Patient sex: M
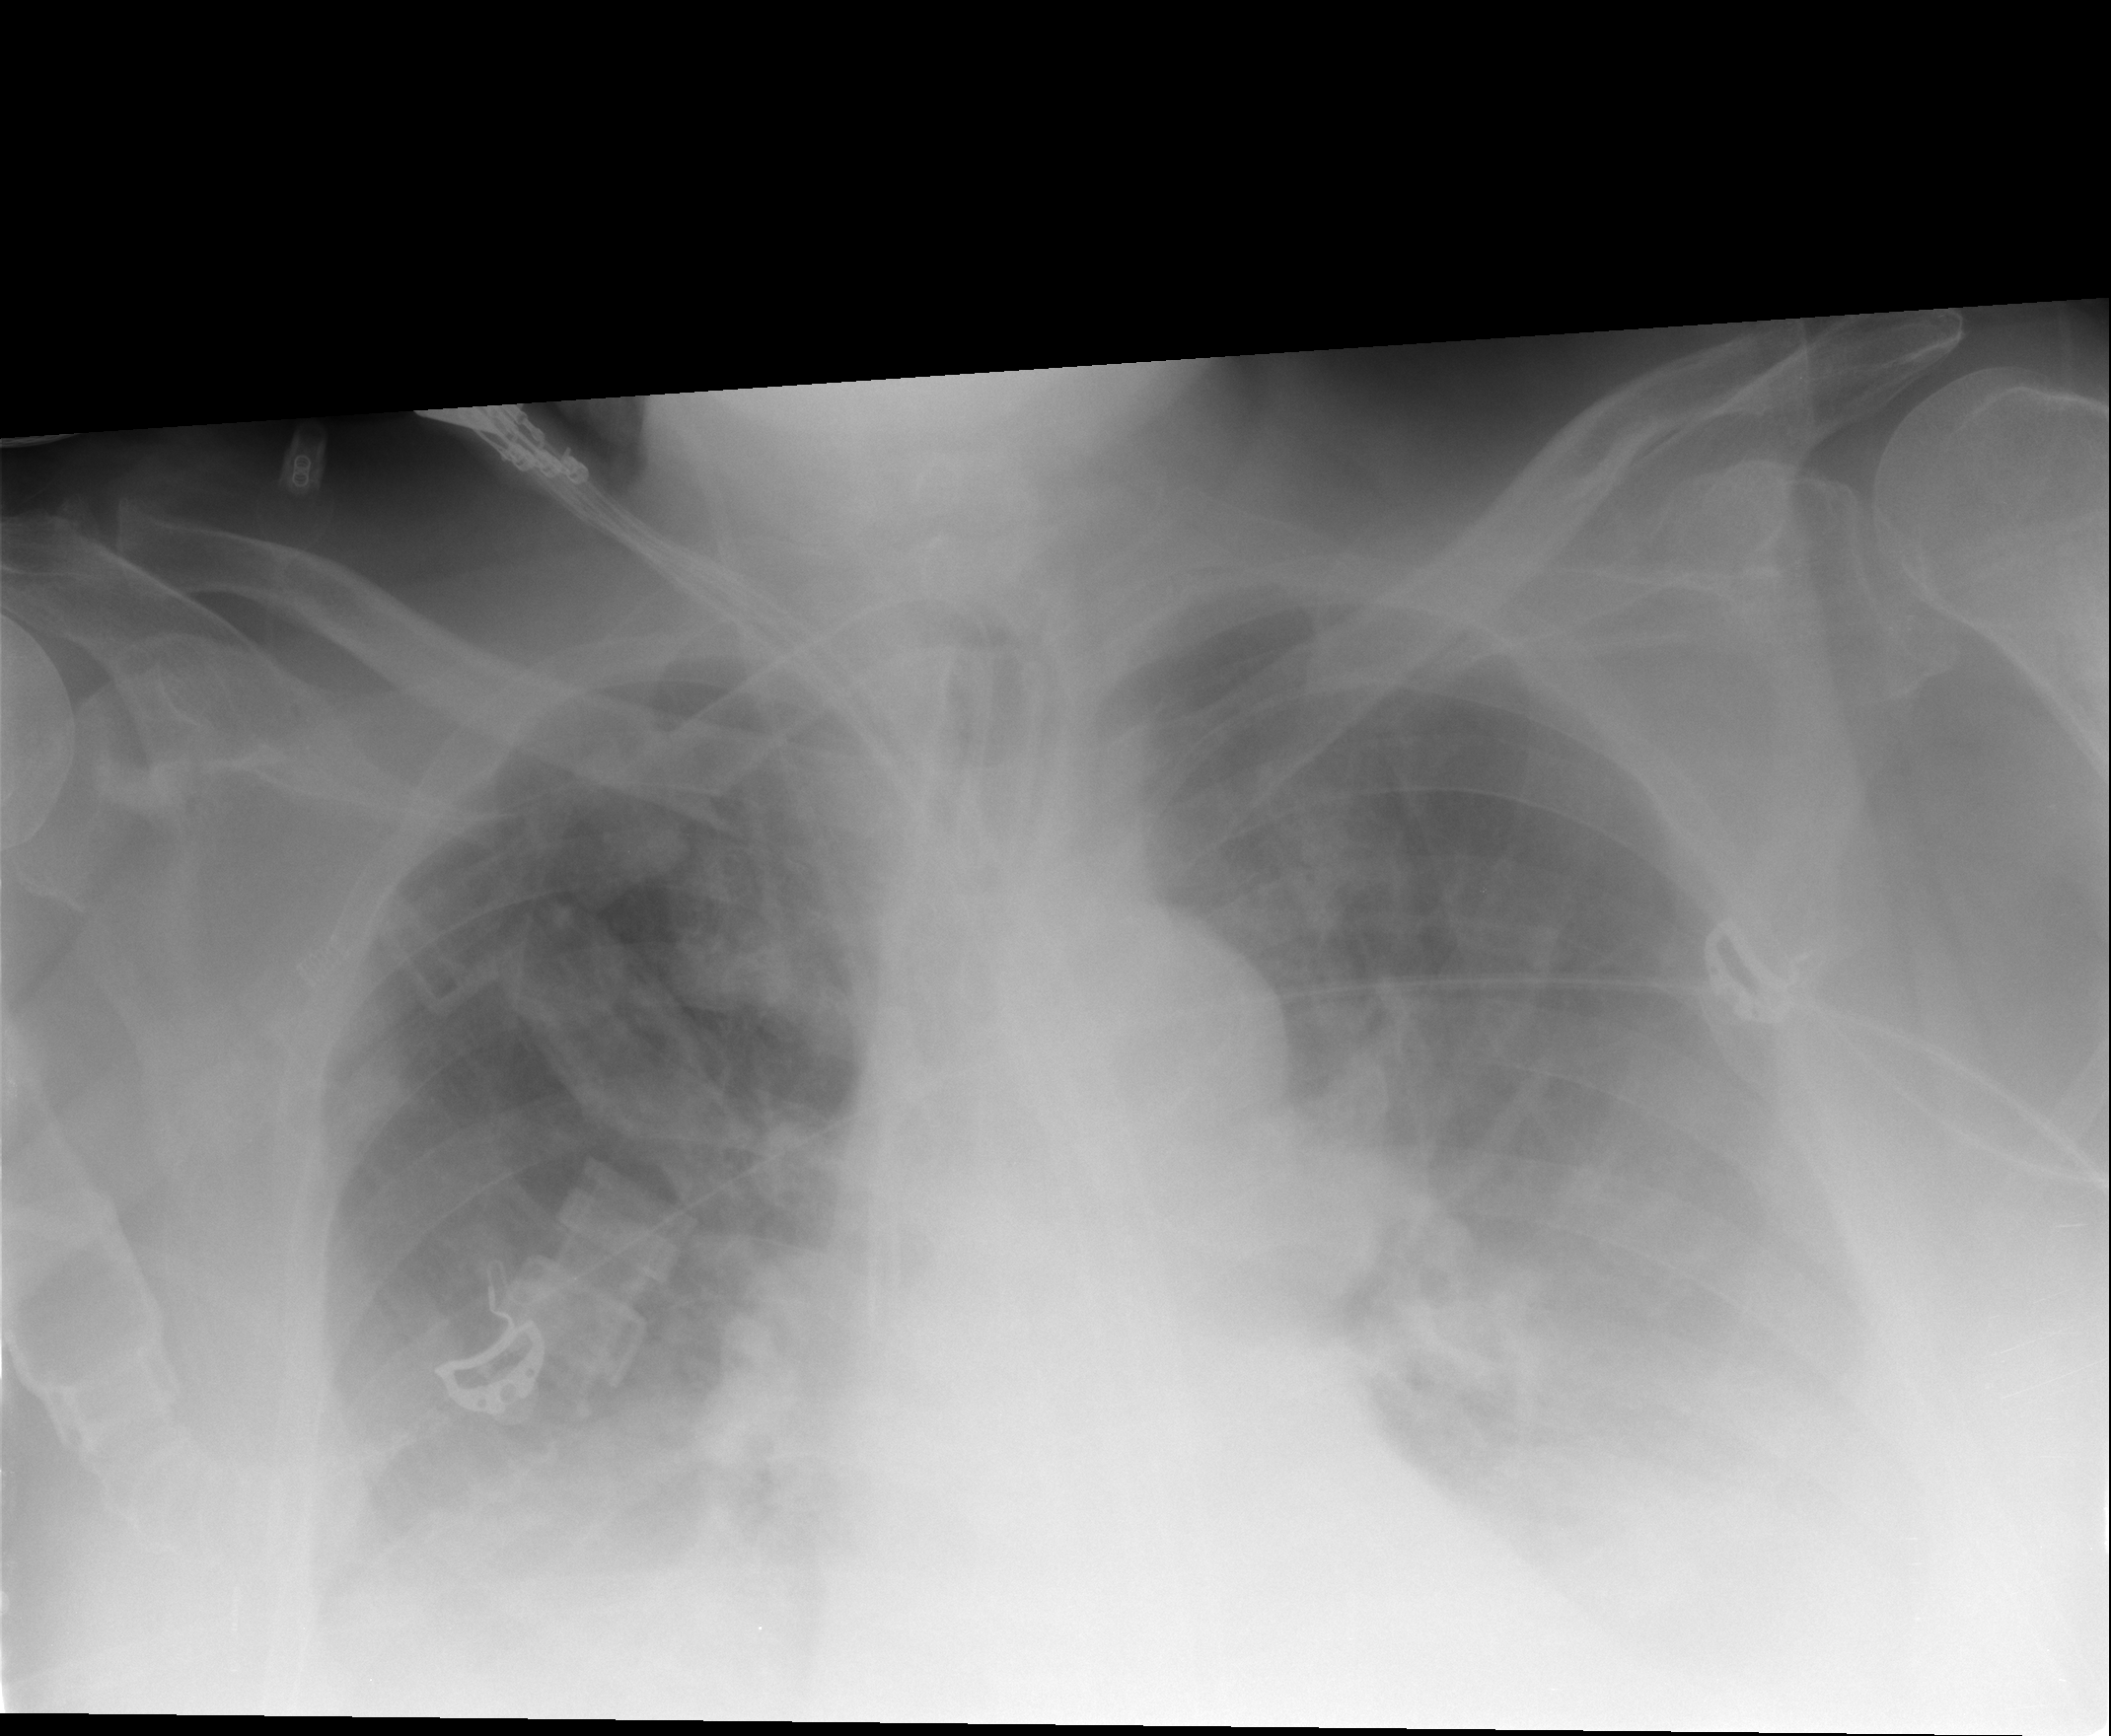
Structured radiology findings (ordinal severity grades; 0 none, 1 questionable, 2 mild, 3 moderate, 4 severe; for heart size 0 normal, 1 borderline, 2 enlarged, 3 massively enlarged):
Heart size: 1
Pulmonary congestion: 2
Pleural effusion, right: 3
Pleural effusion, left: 3
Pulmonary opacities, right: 2
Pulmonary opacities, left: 2
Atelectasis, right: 3
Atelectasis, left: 3